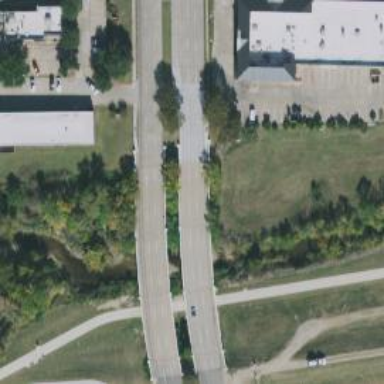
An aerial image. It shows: Secondary road crossing bridge.